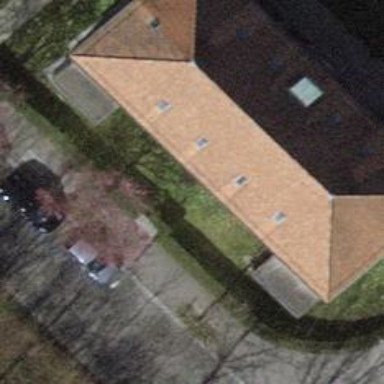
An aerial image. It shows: Hipped-roof building with apartments.